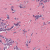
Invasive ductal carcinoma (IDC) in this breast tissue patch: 1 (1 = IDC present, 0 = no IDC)